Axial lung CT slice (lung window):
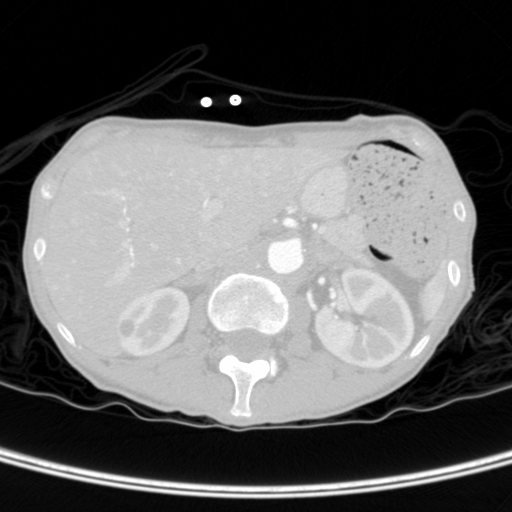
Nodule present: no